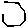
Label: hexagon